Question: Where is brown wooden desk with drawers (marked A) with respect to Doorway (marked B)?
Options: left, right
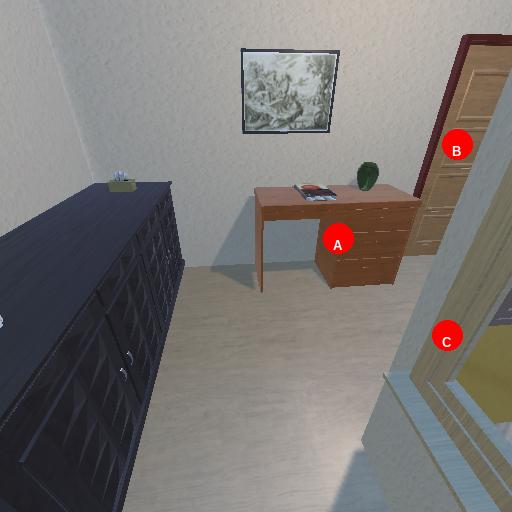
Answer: left